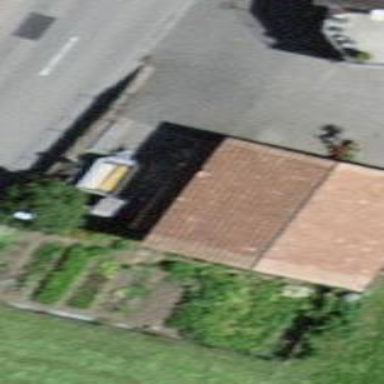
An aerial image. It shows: Barn.